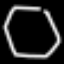
Label: octagon